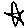
Label: star